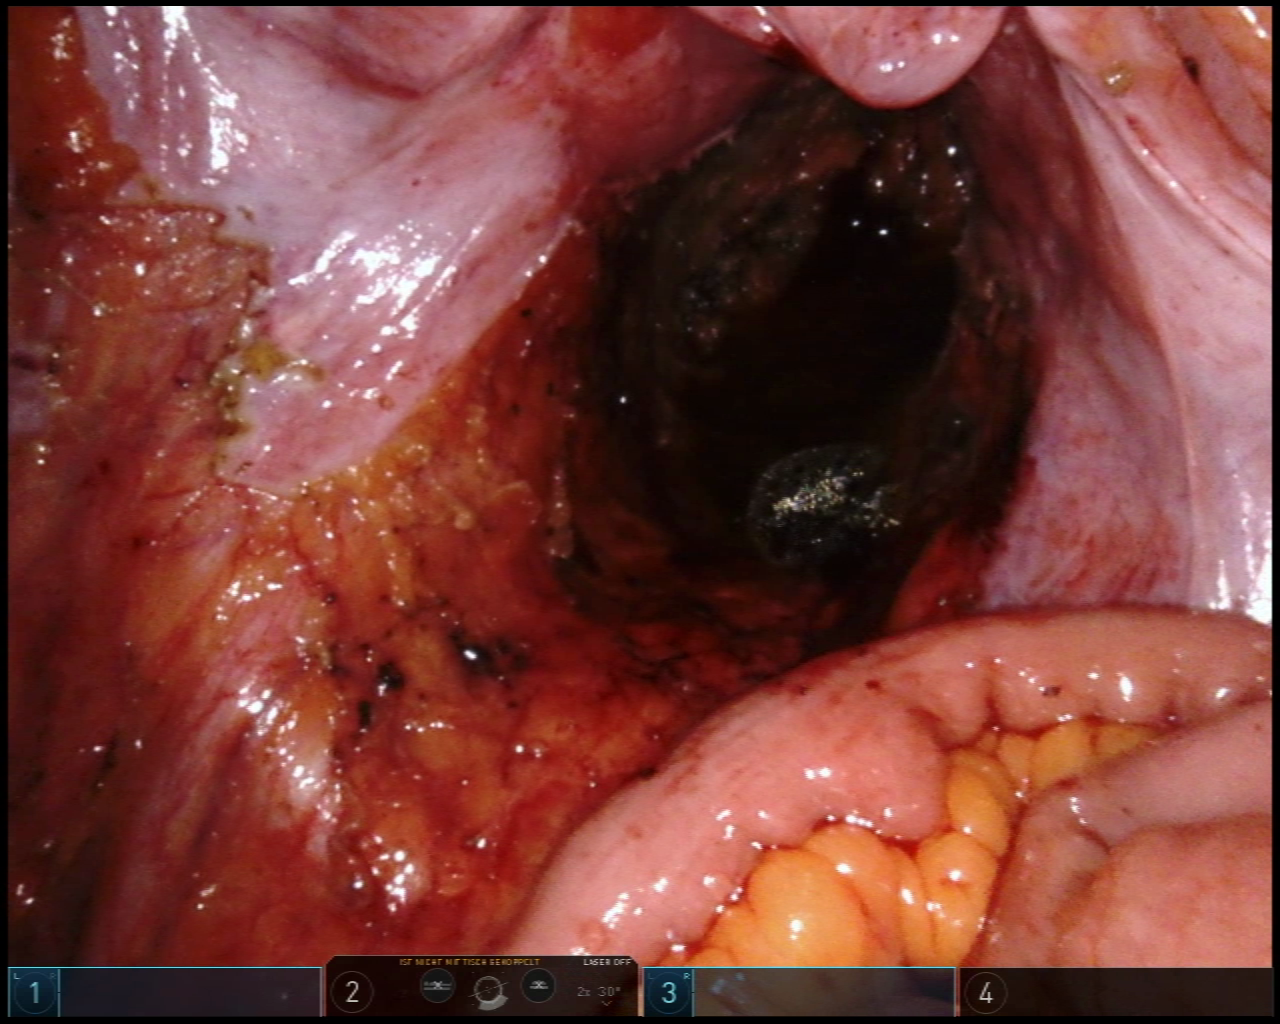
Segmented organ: ureter
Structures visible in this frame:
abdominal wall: yes
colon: no
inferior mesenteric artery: no
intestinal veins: no
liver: no
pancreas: no
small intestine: yes
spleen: no
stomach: no
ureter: yes
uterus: no
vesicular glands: no